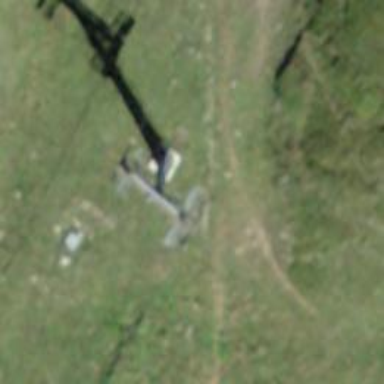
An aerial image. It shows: Pylon for aerialway.